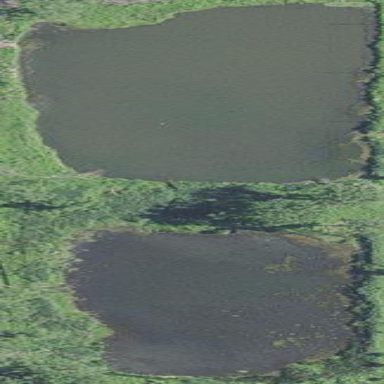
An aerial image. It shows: Beautiful lake surrounded by nature.